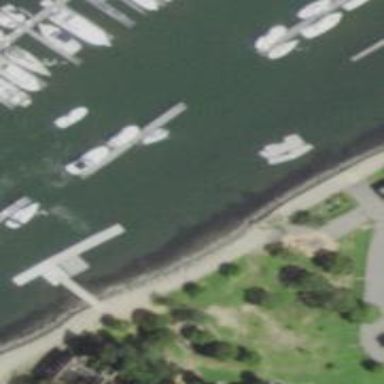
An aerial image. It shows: Dock located along the waterway.